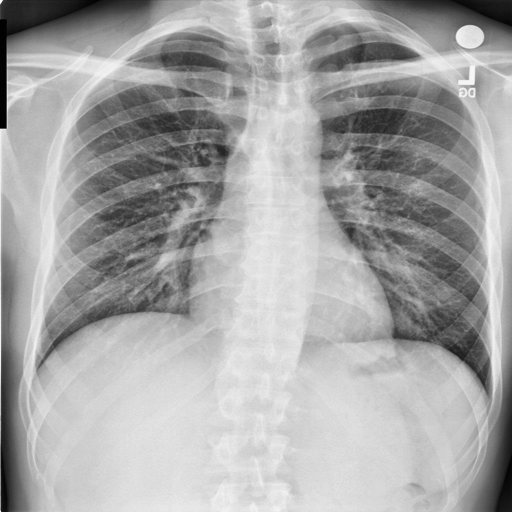
Finding: NORMAL